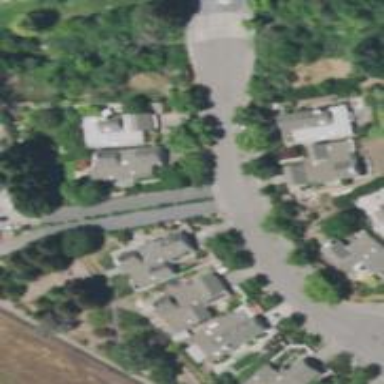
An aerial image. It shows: Residential road.